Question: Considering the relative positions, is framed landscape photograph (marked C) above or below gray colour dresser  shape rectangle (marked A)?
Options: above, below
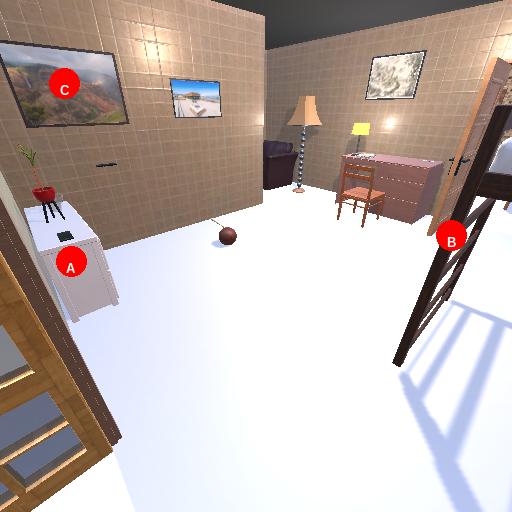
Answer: above